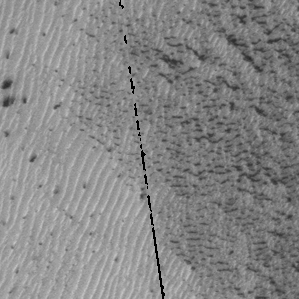
Label: frost